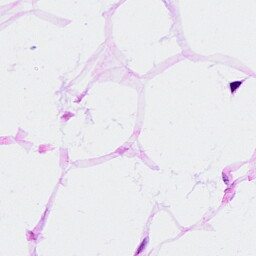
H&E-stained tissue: Breast